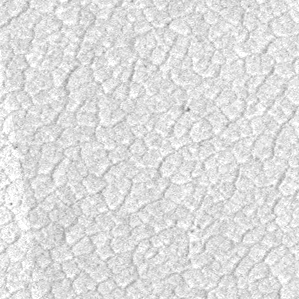
Label: frost